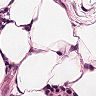
Metastatic tissue present: no